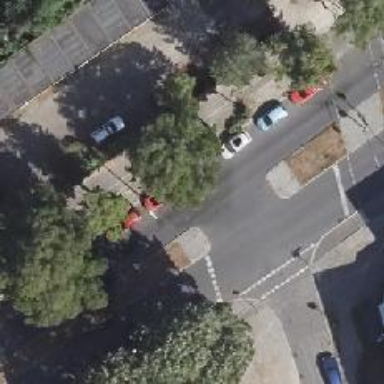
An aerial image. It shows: Secondary road with asphalt surface. There is cycle track on the right side of the road.